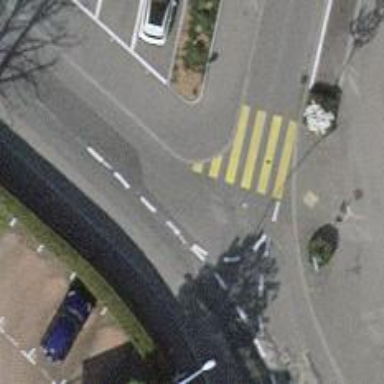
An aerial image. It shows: Kerb barrier.